Question: I would like to have two UITextViews, one in the background and one in the front. Is there any possibility to crop 50% of the one in the foreground so that you can see 50% of the one in the background? I do not want to re-size the UITextView in the front, but merely to hide half of it.
I think an illustration is in place as this might sound rather confusing:

I thought I do this with two view controllers, one hidden, one visible:
'''
// Visible and Hidden View
VisibleView *visibleController = [[VisibleView alloc] initWithNibName:@"VisibleView" bundle:nil];
self.visibleView = visibleController;
[visibleController release];
HiddenView *hiddenController = [[HiddenView alloc] initWithNibName:@"HiddenView" bundle:nil];
self.hiddenView = hiddenController;
[hiddenController release];
[self.view insertSubview:visibleView.view atIndex:0]; // show visibleView
'''
Ideally, I would like to animate the 'hiding' of the visibleView Controller, so that the hiddenViewController unveils in the background (like a sliding door - sliding in from the right). This is what I've come up so far, but I can't think of any transformation / cropping technique that will do:
'''
[UIView beginAnimations:@"Hide VisibleView" context:nil];
[UIView setAnimationDuration:0.5];
[UIView setAnimationCurve:UIViewAnimationCurveEaseInOut];
[UIView setAnimationTransition: ??
forView: self.view
cache: YES];
[visibleView.view removeFromSuperview];
[self.view insertSubview:hiddenView.view atIndex:0];
[UIView commitAnimations];
'''
I guess this is quite basic, but I'm still a beginner and would be very happy over any suggestions of how to accomplish this.
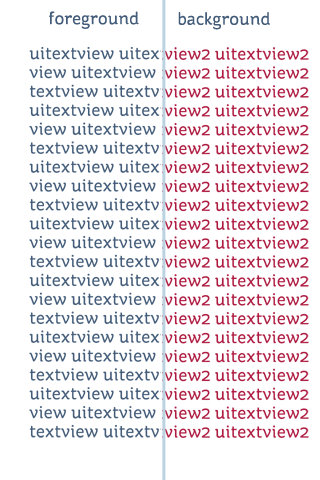
Answer: I just created a new View-Based Application project and put this code in the viewDidLoad of the viewController to get the screen shown. It shows the theory of what you need to do. The main points to note are the 'clipsToBounds = true' and the negative x-position of textFrameRight.

==================================
Realising the OP wanted this to animate; here is a revised version of the above method which does such. There are more hard-coded values in this version; but it serves as an example.